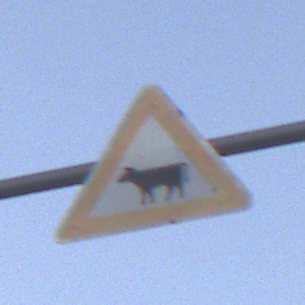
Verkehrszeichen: ViehtriebRechts
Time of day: SunriseSunset
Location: Outdoor (RoadRail)
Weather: PartlyCloudy
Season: NotSpecified
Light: Natural